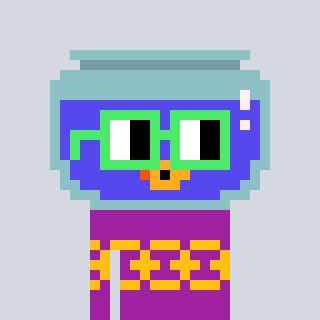
a pixel art character with square light green glasses, a goldfish-shaped head and a magenta-colored body on a cool background